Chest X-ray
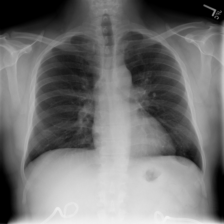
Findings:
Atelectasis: negative
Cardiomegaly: negative
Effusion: negative
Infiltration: positive
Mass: negative
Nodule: negative
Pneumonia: negative
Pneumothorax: negative
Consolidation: negative
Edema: negative
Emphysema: negative
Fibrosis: negative
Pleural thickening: negative
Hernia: negative